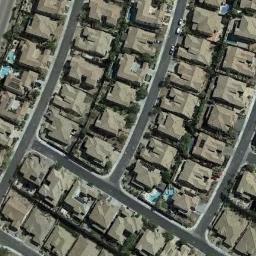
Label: dense_residential